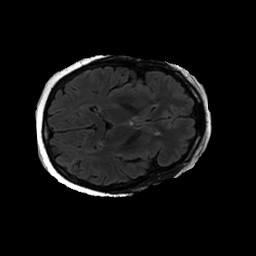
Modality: FLAIR
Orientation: axial
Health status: ill
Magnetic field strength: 3 T